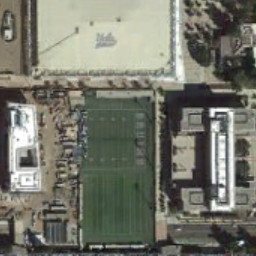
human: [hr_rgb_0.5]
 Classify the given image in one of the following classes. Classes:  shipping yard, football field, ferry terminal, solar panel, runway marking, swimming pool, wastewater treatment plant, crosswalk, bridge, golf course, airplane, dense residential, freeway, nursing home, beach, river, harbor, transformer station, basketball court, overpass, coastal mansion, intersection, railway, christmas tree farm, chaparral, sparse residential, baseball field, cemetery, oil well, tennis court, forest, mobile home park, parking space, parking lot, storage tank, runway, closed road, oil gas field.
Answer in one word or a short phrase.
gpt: football field